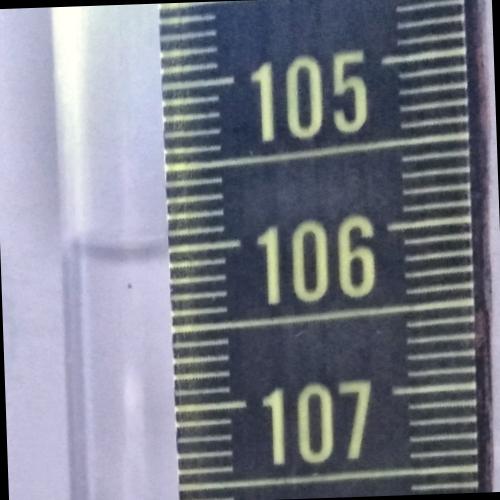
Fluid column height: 106.0 cm